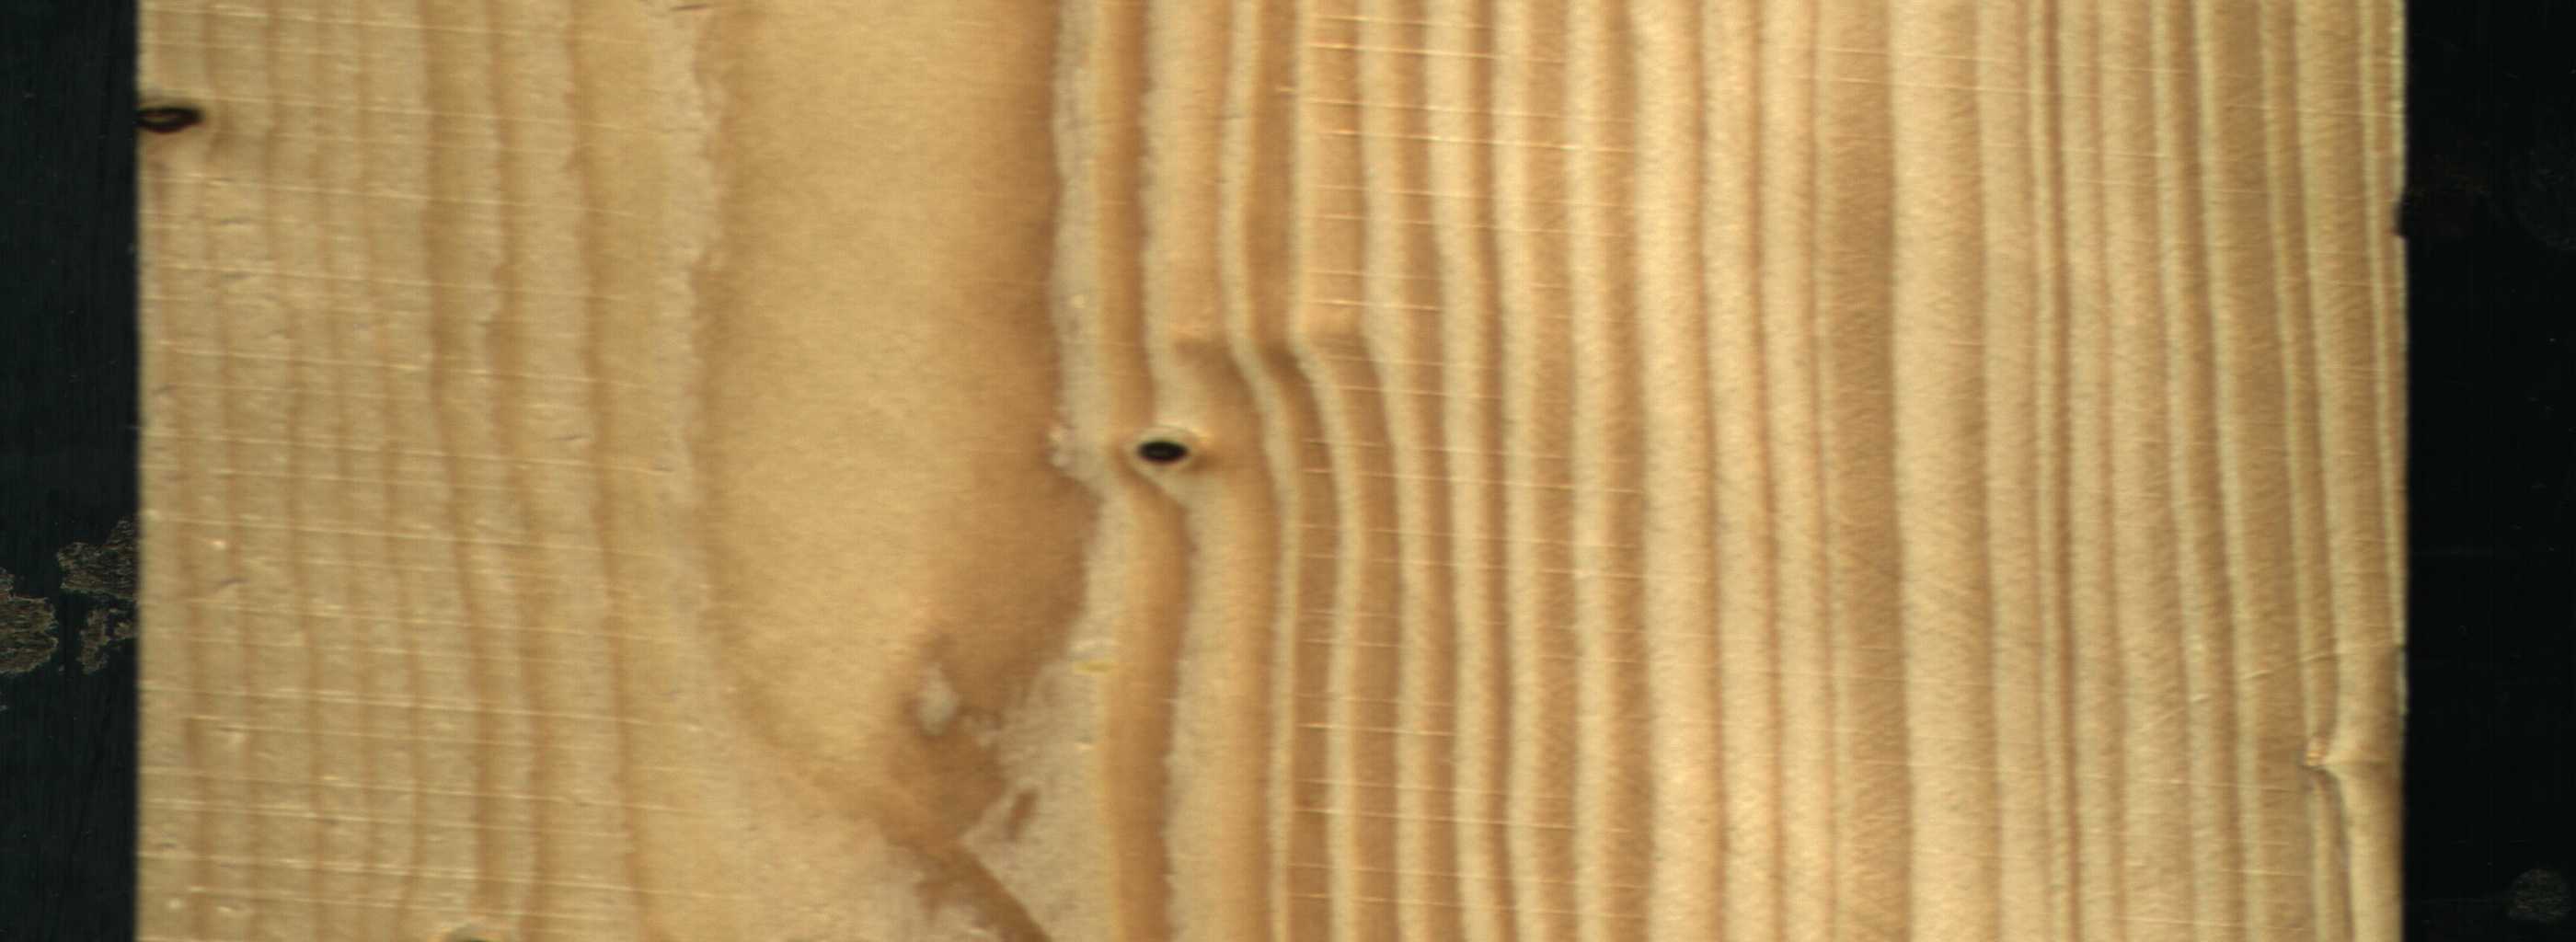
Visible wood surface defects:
Knot_missing
Dead_Knot